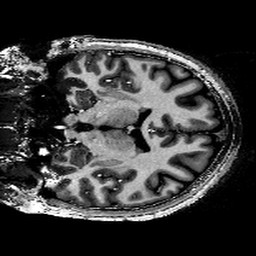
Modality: T1w
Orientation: coronal
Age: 27
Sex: male
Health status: healthy
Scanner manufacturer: siemens
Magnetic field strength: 9.4 T
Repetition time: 6 s
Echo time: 0.003 s